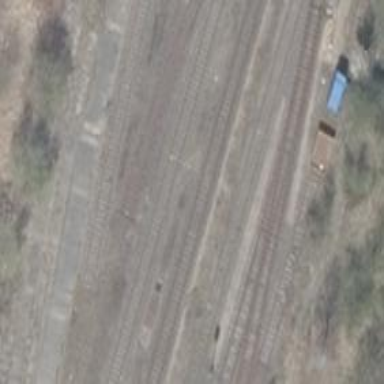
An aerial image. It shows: Railway switch.